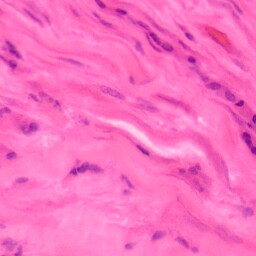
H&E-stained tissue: Colon